Question: I have a project where I use a horizontal recycler view and I want to center one element. My implementation works, but not in every case check this GIF here:

As you may note it scrolls correctly if I come from the left. If I come from the right it overscrolls a lot and I have no idea how to stop nor how to fix that.
I striped my code to this example here:
'''
public class DemoActivity extends ActionBarActivity implements View.OnClickListener {
private static final int JUMP_TO_LEFT = MyAdapter.NON_VISIBLE_ITEMS + MyAdapter.VISIBLE_ITEMS - 1;
private static final int JUMP_TO_RIGHT = MyAdapter.NON_VISIBLE_ITEMS;
private LinearLayoutManager mLayoutManager;
private RecyclerView mRecycler;
@Override
protected void onCreate(Bundle savedInstanceState) {
super.onCreate(savedInstanceState);
setContentView(R.layout.activity_demo);
findViewById(android.R.id.button1).setOnClickListener(this);
mRecycler = (RecyclerView)findViewById(R.id.recycler);
MyAdapter mAdapter = new MyAdapter();
mLayoutManager = new LinearLayoutManager(this, LinearLayoutManager.HORIZONTAL, false);
mRecycler.setLayoutManager(mLayoutManager);
mRecycler.setHasFixedSize(true);
mRecycler.scrollToPosition(MyAdapter.NON_VISIBLE_ITEMS);
mRecycler.setAdapter(mAdapter);
}
@Override
public void onClick(View v) {
int pos = mLayoutManager.findFirstVisibleItemPosition();
int outer = (MyAdapter.VISIBLE_ITEMS - 1) / 2;
if(pos + outer >= MyAdapter.ITEM_IN_CENTER) {
mRecycler.smoothScrollToPosition(JUMP_TO_RIGHT);
} else {
mRecycler.smoothScrollToPosition(JUMP_TO_LEFT);
}
}
}
'''
And here is my adapter:
'''
public class MyAdapter extends RecyclerView.Adapter<MyAdapter.Holder> implements View.OnClickListener {
public static final int VISIBLE_ITEMS = 7;
public static final int NON_VISIBLE_ITEMS = 150;
private static final int TOTAL_ITEMS = VISIBLE_ITEMS + NON_VISIBLE_ITEMS * 2;
public static final int ITEM_IN_CENTER = (int)Math.ceil(VISIBLE_ITEMS / 2f) + NON_VISIBLE_ITEMS;
private Calendar mCalendar;
public MyAdapter() {
mCalendar = GregorianCalendar.getInstance();
setHasStableIds(true);
}
private int getToday() {
return (int)TimeUnit.MILLISECONDS.toDays(System.currentTimeMillis());
}
@Override
public int getItemCount() {
return TOTAL_ITEMS;
}
@Override
public Holder onCreateViewHolder(ViewGroup parent, int viewType) {
final TextView tv = new TextView(parent.getContext());
int width = parent.getWidth() / VISIBLE_ITEMS;
tv.setLayoutParams(new TableRow.LayoutParams(width, ViewGroup.LayoutParams.MATCH_PARENT, 1));
tv.setGravity(Gravity.CENTER);
tv.setBackgroundColor(Color.TRANSPARENT);
DisplayMetrics metrics = tv.getContext().getResources().getDisplayMetrics();
float padding = TypedValue.applyDimension(TypedValue.COMPLEX_UNIT_DIP, 10, metrics);
tv.setLineSpacing(padding, 1f);
tv.setPadding(0, (int)padding, 0, 0);
tv.setOnClickListener(this);
return new Holder(tv);
}
@Override
public void onBindViewHolder(Holder holder, int position) {
int today = getToday();
mCalendar.setTimeInMillis(System.currentTimeMillis());
mCalendar.set(Calendar.HOUR_OF_DAY, 12); // set to noon to avoid energy saver time problems
mCalendar.add(Calendar.DAY_OF_YEAR, position - ITEM_IN_CENTER + 1);
DateFormat format = new SimpleDateFormat("E
d");
String label = format.format(mCalendar.getTime()).replace(".
", "
");
int day = (int)TimeUnit.MILLISECONDS.toDays(mCalendar.getTimeInMillis());
holder.update(day, today, label);
}
@Override
public long getItemId(int position) {
mCalendar.setTimeInMillis(System.currentTimeMillis());
mCalendar.set(Calendar.HOUR_OF_DAY, 12); // set to noon to avoid energy saver time problems
mCalendar.add(Calendar.DAY_OF_YEAR, position - ITEM_IN_CENTER + 1);
DateFormat format = new SimpleDateFormat("dMMyyyy");
return Long.parseLong(format.format(mCalendar.getTime()));
}
@Override
public void onClick(View v) {
String day = ((TextView)v).getText().toString().replace("
", " ");
Toast.makeText(v.getContext(), "You clicked on " + day, Toast.LENGTH_SHORT).show();
}
public class Holder extends RecyclerView.ViewHolder {
private final Typeface font;
private Holder(TextView v) {
super(v);
if(Build.VERSION.SDK_INT >= Build.VERSION_CODES.ICE_CREAM_SANDWICH) {
font = Typeface.create("sans-serif-light", Typeface.NORMAL);
} else {
font = null;
}
}
public void update(int day, int today, String label) {
TextView tv = (TextView)itemView;
tv.setText(label);
if(day == today) {
tv.setTextSize(18);
tv.setTypeface(null, Typeface.BOLD);
} else {
tv.setTextSize(16);
tv.setTypeface(font, Typeface.NORMAL);
}
tv.setBackgroundColor(0xff8dc380);
}
}
}
'''
Do you see a reason for that? To make it simpler for you I also put this code on GitHub. <URL>
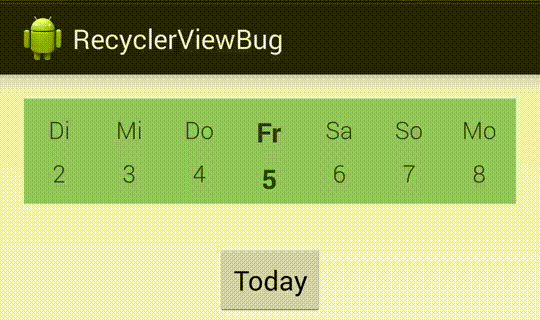
Answer: I found a surprising simple workaround:
'''
@Override
public void onClick(View v) {
int pos = mLayoutManager.findFirstVisibleItemPosition();
int outer = (MyAdapter.VISIBLE_ITEMS + 1) / 2;
int delta = pos + outer - ForecastAdapter.ITEM_IN_CENTER;
//Log.d("Scroll", "delta=" + delta);
View firstChild = mForecast.getChildAt(0);
if(firstChild != null) {
mForecast.smoothScrollBy(firstChild.getWidth() * -delta, 0);
}
}
'''
Here I calculate the width to jump myself, that does exactly what I want.